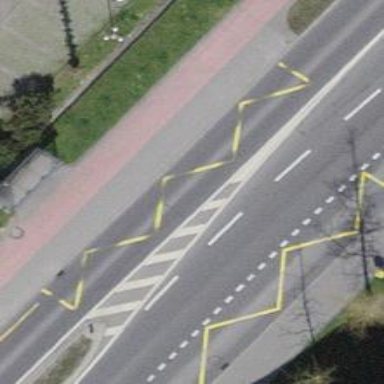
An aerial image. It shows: Bus stop equipped with public transport stop position.